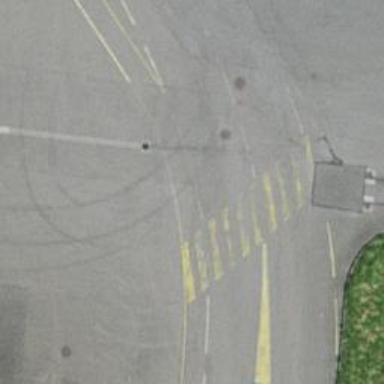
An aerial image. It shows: Uncontrolled zebra crossing on the road.